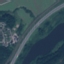
Land use / land cover: Highway